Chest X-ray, AP view. Patient: 9 years old, sex M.
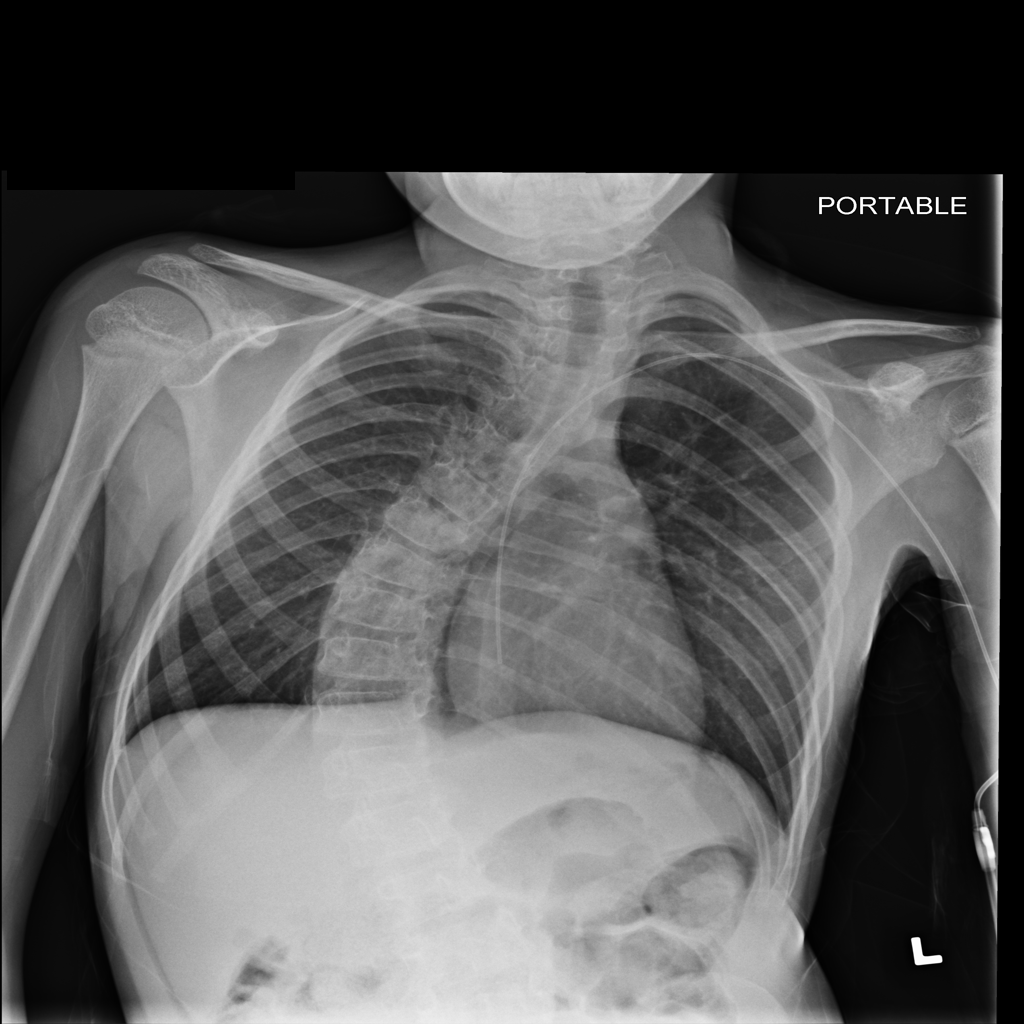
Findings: Consolidation